Field crop: maize
Growth stage: 2
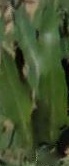
Species: maize